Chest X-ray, PA view. Patient: 64 years old, sex F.
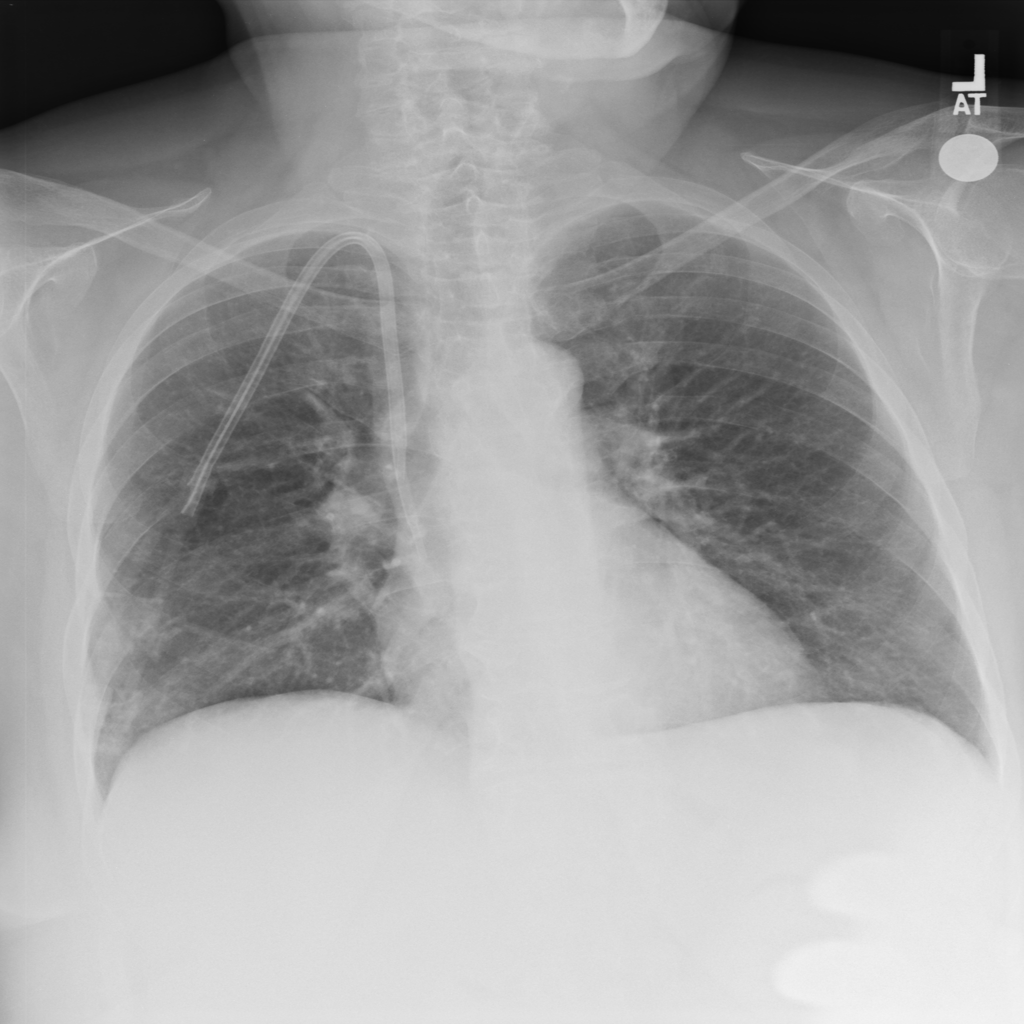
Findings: No Finding